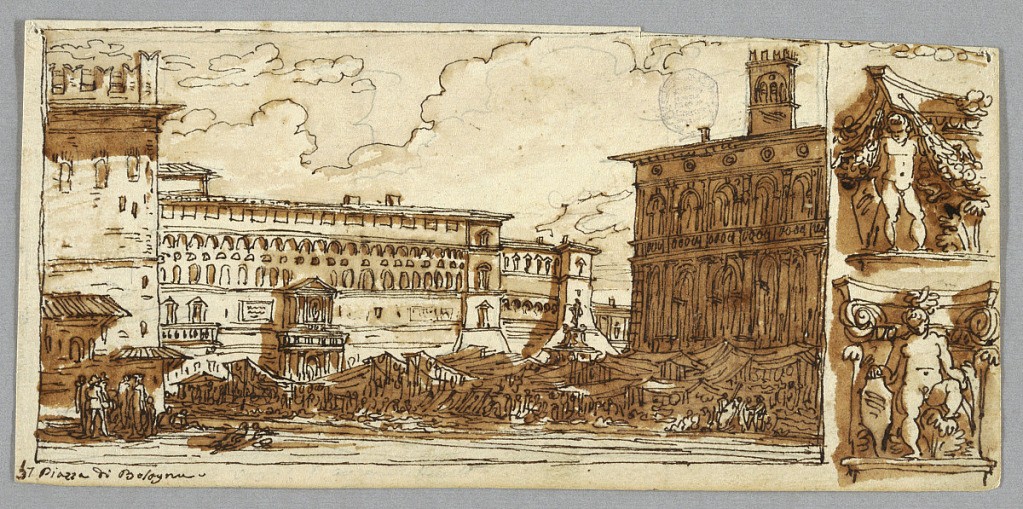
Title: Sketchbook Page, Folio 57: Study after Piazza Emmanuelle in Bologna; Verso, Architectural Detail
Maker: Felice Giani, Italian, 1758–1823
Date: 1811–14
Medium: Pen and brown ink, brush and brown wash over traces of graphite on cream laid paper
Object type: Drawing
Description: Square shown on market day. City Hall in rear, Palazzo del Podestà at right, fountain of Neptune between; inscribed at left bottom corner: 57 Piazza di Bologna. At right, two Renaissance capitals. On verso: besides bottom parts of designs -1380: columns three details of arcades.